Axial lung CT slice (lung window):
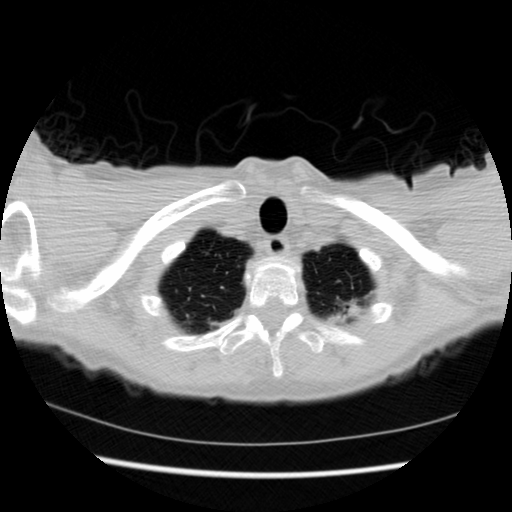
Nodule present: no